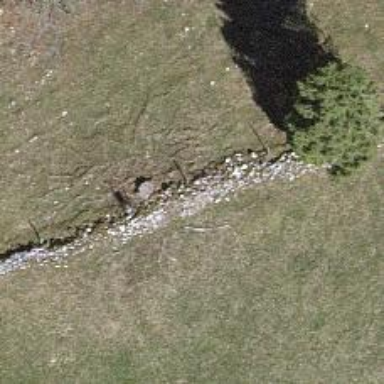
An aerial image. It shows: Wall made of dry stone.